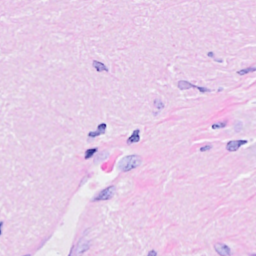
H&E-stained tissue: Breast